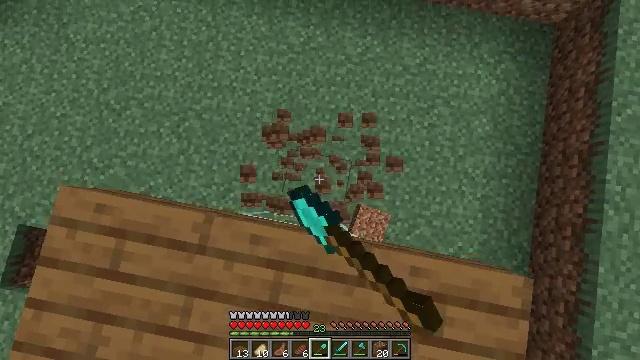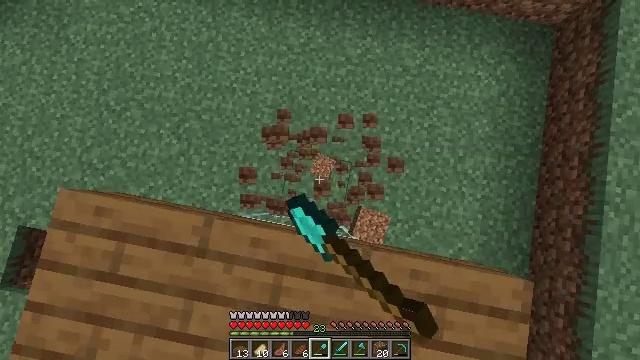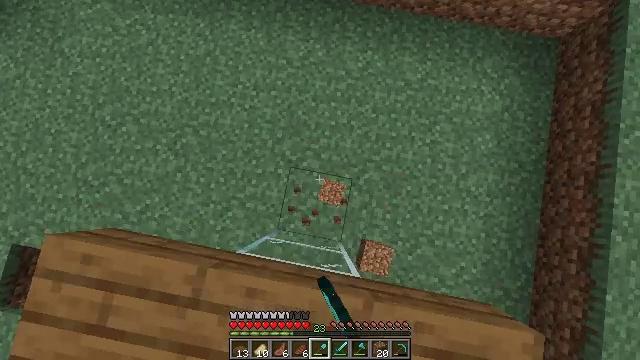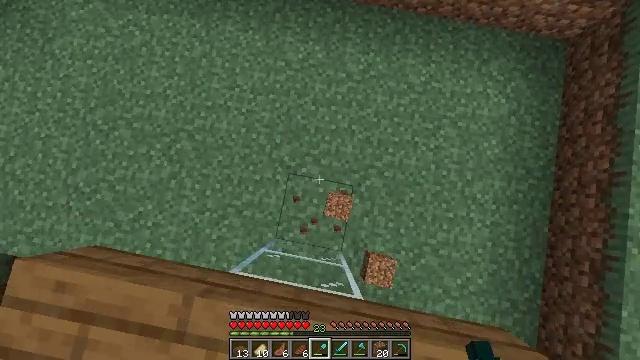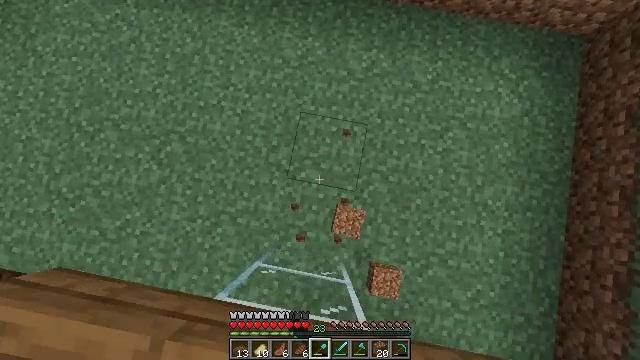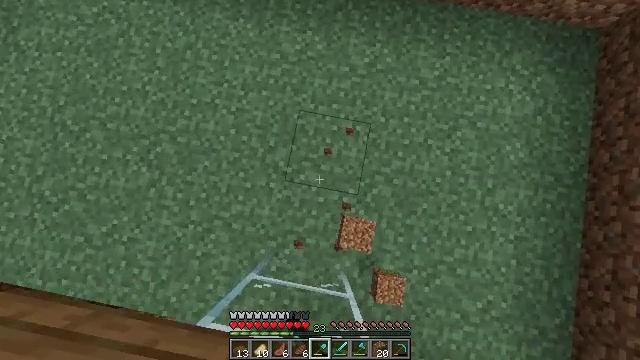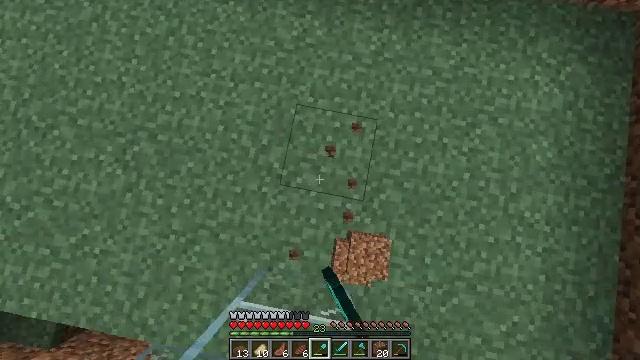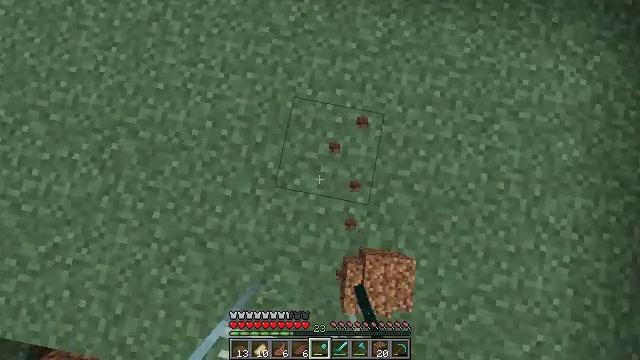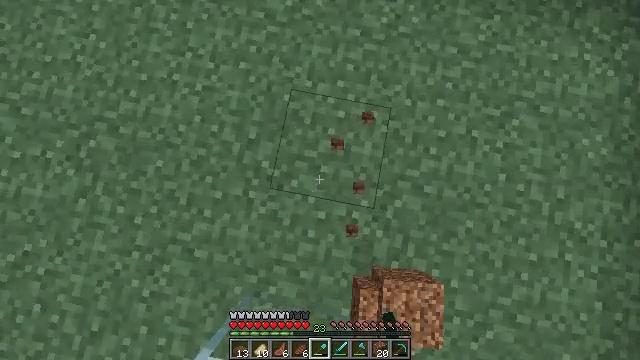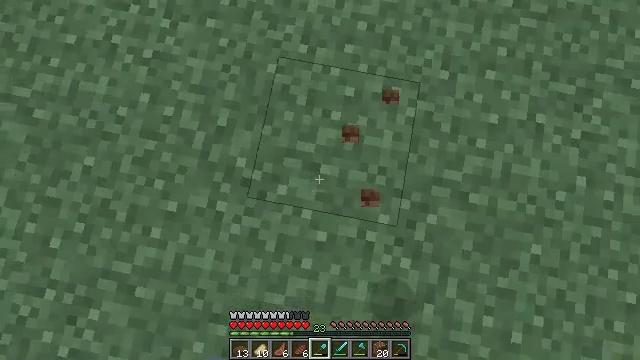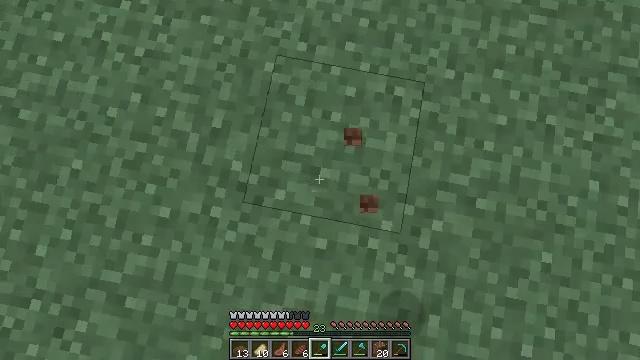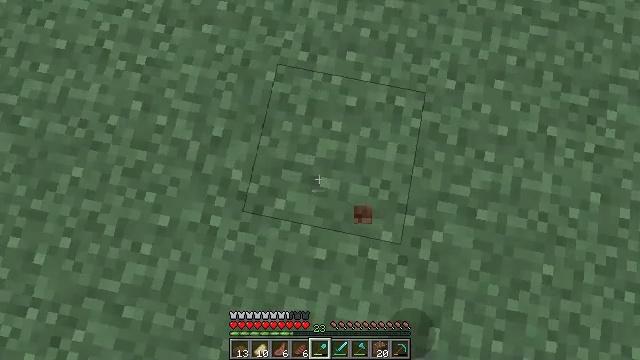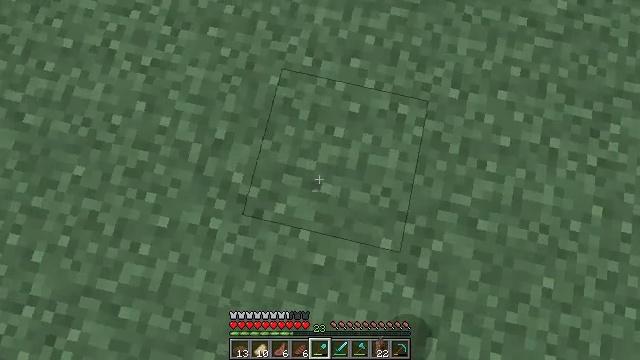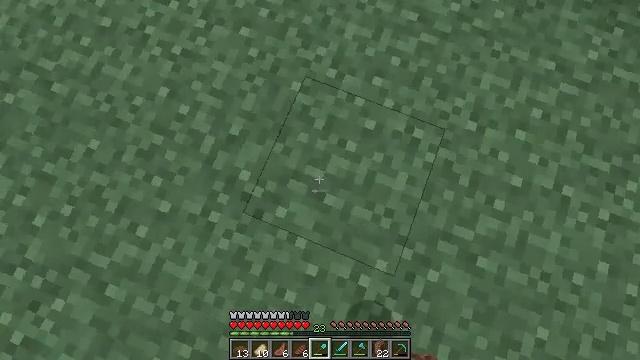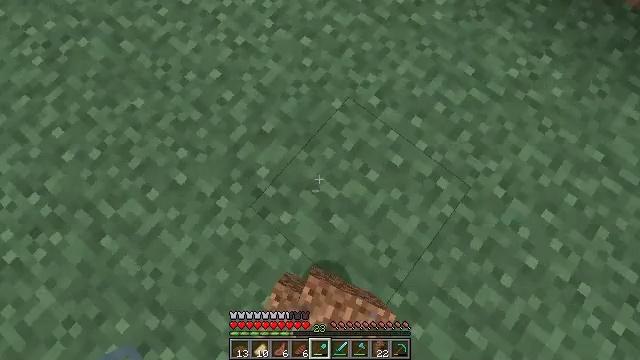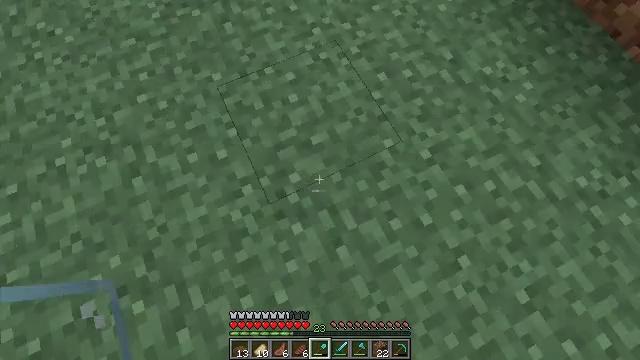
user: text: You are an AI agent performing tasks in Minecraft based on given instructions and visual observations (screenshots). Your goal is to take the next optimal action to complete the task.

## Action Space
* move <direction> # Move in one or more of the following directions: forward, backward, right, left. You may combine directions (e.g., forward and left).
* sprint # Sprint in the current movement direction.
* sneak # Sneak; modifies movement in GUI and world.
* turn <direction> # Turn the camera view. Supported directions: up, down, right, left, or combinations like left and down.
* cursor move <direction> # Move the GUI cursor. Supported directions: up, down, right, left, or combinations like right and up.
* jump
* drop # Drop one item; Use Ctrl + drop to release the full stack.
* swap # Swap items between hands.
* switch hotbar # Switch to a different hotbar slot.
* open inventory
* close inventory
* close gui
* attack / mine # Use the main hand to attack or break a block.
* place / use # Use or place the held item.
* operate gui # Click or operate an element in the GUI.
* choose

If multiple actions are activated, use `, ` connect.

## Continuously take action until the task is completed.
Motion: motion action
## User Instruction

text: Kill mobs.
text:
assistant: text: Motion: move forward, attack / mine
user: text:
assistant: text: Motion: move forward, attack / mine
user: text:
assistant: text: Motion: attack / mine
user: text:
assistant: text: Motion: attack / mine
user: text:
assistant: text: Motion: attack / mine
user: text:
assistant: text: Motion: attack / mine
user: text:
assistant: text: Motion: no_op
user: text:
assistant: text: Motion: no_op
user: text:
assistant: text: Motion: no_op
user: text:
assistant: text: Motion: no_op
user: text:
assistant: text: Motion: no_op
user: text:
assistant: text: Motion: turn left
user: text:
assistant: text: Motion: turn left and up
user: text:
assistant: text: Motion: turn left and up
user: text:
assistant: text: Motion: turn left and up
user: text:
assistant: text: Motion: turn left and up
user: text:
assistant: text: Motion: turn left and up
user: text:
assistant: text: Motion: turn left and up
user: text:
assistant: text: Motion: move right, turn left and up
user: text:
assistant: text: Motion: move right, turn left and up
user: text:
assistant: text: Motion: move right, turn left and up
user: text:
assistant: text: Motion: move right, turn left and up
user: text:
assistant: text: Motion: move right, turn left and up
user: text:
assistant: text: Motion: move right
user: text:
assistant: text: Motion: move right, turn left
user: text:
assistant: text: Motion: move right, turn left
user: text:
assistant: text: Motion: move right
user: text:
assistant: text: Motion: move right
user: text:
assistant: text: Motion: move right
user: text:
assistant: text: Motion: move right, turn left and up